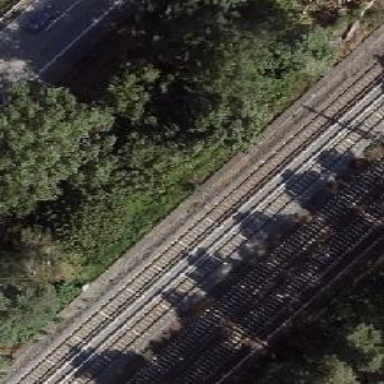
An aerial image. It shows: Electrified light rail railway.